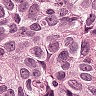
Metastatic tissue present: yes